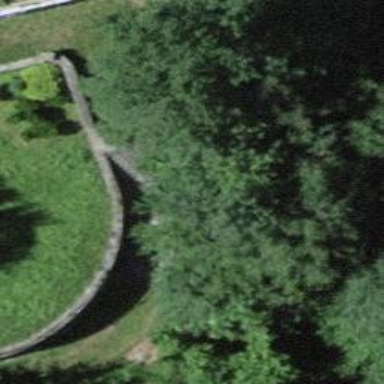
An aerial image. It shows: Flight of steps with sett surface.